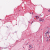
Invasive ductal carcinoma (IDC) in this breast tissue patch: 0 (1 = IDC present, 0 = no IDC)